Question: I'm simply trying to place an image into scroll view which is in a main view using <URL>.
And what i'm taking right now is;

> Note that view with red background is scroll view. And also the image is not scrollable.
'''
- (void)loadView {
self.view = [[UIView alloc] init];
[self.scrollView addSubview:self.photoView];
[self.view addSubview:self.scrollView];
[self.view setNeedsUpdateConstraints];
}
- (void)updateViewConstraints {
if (!_didSetupConstraints) {
...
...
...
[self.photoView autoPinEdgeToSuperviewEdge:ALEdgeTop];
[self.photoView autoPinEdgeToSuperviewEdge:ALEdgeBottom];
[self.photoView autoPinEdgeToSuperviewEdge:ALEdgeLeft];
[self.photoView autoPinEdgeToSuperviewEdge:ALEdgeRight];
self.didSetupConstraints = YES;
}
[super updateViewConstraints];
}
- (UIImageView *)photoView {
if (!_photoView) {
_photoView = [UIImageView newAutoLayoutView];
_photoView.backgroundColor = [UIColor whiteColor];
}
return _photoView;
}
- (UIScrollView *)scrollView {
if (!_scrollView) {
_scrollView = [UIScrollView newAutoLayoutView];
_scrollView.backgroundColor = [UIColor redColor];
_scrollView.maximumZoomScale = 2.0;
_scrollView.minimumZoomScale = 0.5;
}
return _scrollView;
}
'''
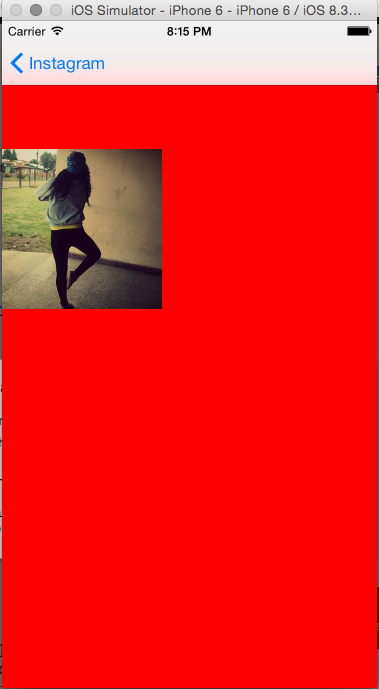
Answer: Ok, it seems working well with two changes i did.
Firstly i set self.photoView size manually.
'''
[self.photoView autoSetDimensionsToSize:CGSizeMake([HelperModel screenWidth], [HelperModel screenHeight] -[HelperModel viewHeight:self.navigationController.navigationBar] -20.0)];
'''
'''
@implementation HelperModel
+ (CGFloat)screenWidth {
return [[UIScreen mainScreen] bounds].size.width;
}
+ (CGFloat)screenHeight {
return [[UIScreen mainScreen] bounds].size.height;
}
+ (CGFloat)viewHeight:(UIView *)view {
return CGRectGetHeight(view.frame);
}
+ (CGFloat)photoDetailHeight {
return [HelperModel screenHeight] -20;
}
@end
'''
Secondly,
'''
- (UIView *)viewForZoomingInScrollView:(UIScrollView *)scrollView
'''
for zooming feature and if the zoomed image exceeds the bounds of scroll view, then the image can be scrolled properly.